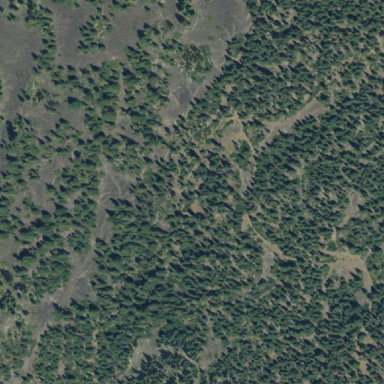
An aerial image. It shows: Forest area.